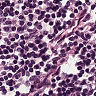
Metastatic tissue present: no